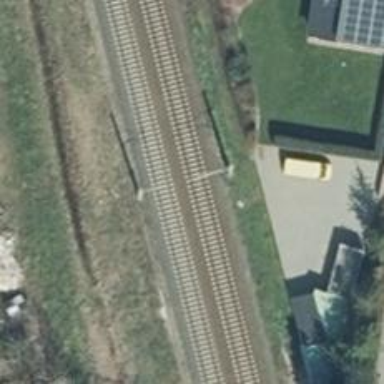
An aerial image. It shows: Milestone along the railway track with catenary mast.